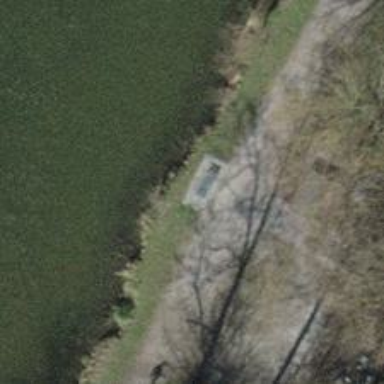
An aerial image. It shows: Bench for seating.